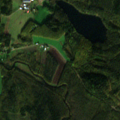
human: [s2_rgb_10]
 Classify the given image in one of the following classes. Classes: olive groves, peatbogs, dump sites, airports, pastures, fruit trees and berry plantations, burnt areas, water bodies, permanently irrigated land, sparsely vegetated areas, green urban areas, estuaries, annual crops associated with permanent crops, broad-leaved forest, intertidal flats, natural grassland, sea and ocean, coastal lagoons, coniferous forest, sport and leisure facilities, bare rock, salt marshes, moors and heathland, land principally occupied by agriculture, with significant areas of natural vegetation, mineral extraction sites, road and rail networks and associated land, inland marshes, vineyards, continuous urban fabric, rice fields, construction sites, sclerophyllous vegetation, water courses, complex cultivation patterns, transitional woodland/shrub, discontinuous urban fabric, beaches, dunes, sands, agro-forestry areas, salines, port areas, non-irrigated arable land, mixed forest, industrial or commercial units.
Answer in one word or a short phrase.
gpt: land principally occupied by agriculture, with significant areas of natural vegetation, coniferous forest, mixed forest